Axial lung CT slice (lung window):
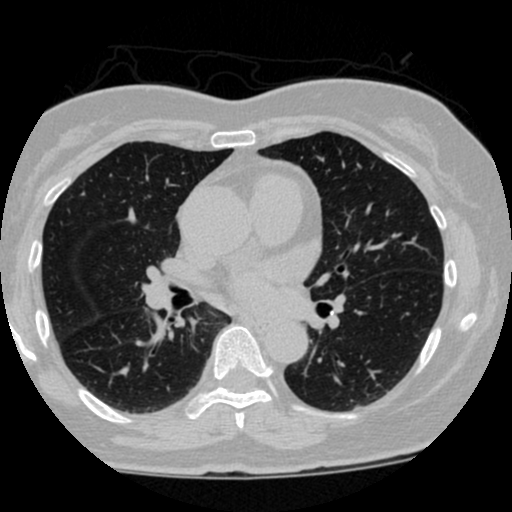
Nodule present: no